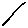
Label: line